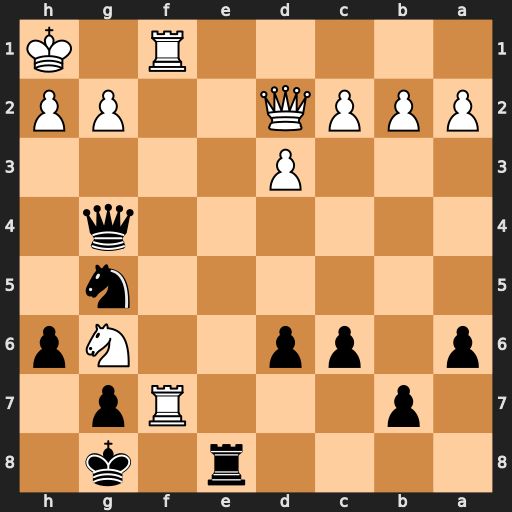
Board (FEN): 4r1k1/1p3Rp1/p1pp2Np/6n1/6q1/3P4/PPPQ2PP/5R1K
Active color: b
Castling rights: -
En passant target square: -
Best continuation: Nxf7 Nf4 g5